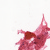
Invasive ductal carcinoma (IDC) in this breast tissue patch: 0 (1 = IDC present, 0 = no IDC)